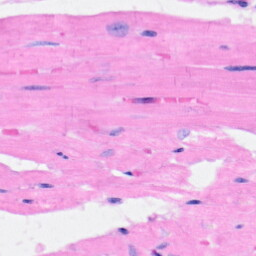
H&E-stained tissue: Heart